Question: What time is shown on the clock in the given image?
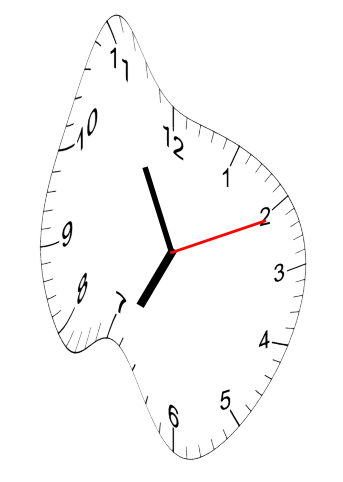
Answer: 06:55:11